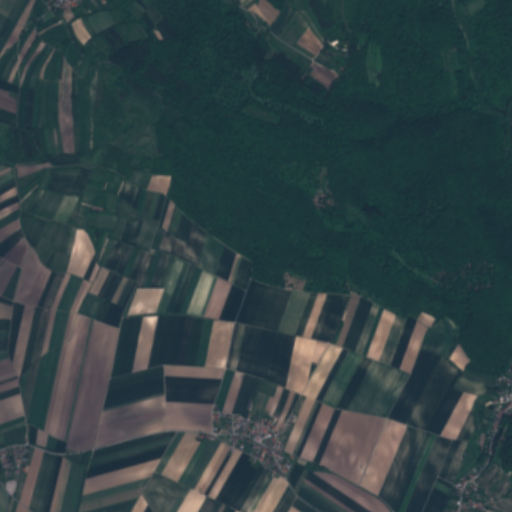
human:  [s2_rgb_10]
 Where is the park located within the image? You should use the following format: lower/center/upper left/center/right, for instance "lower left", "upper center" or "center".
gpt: The park is located in the lower left of the image.
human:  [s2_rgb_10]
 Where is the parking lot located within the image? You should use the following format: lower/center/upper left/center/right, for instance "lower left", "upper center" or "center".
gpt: The parking lot is located in the upper center of the image.
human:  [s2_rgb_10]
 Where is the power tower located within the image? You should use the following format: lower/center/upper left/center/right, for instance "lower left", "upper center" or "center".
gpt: The power tower is located in the lower of the image.
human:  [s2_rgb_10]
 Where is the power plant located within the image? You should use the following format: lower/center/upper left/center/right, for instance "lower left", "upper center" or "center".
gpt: There is no power plant in the image.